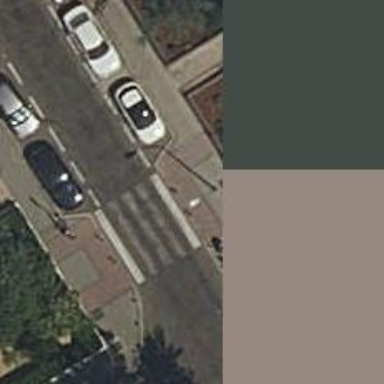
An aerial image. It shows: Uncontrolled zebra crossing on the road.